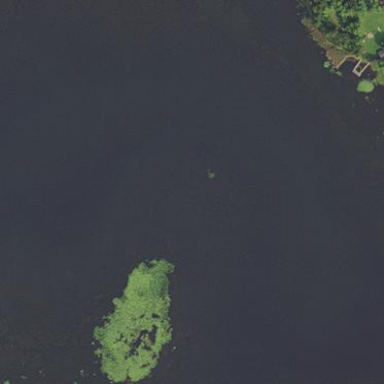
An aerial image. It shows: Serene lake.